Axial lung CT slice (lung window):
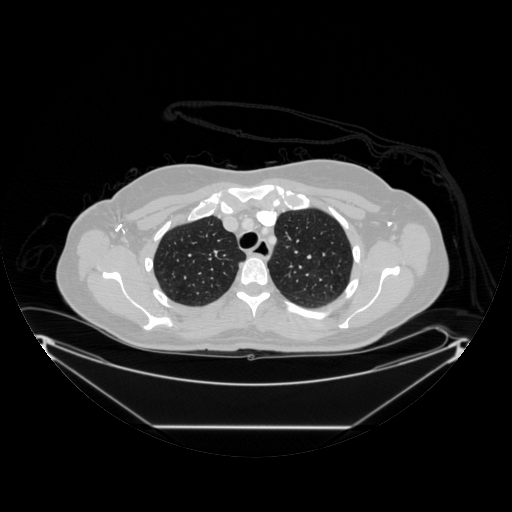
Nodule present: no